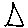
Label: triangle